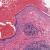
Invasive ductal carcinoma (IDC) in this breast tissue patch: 0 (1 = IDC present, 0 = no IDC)